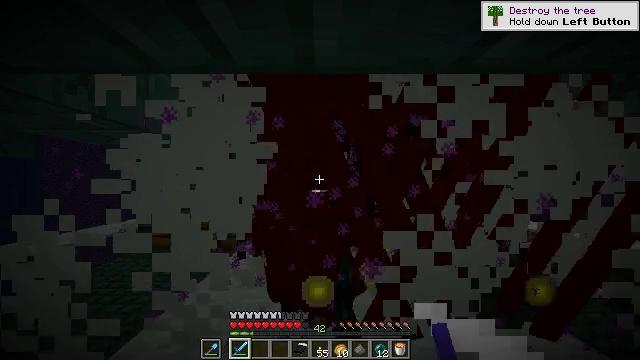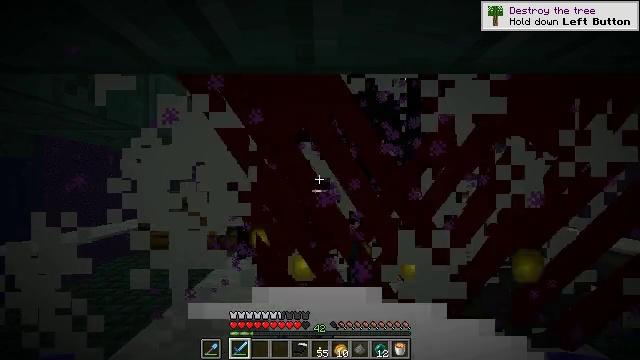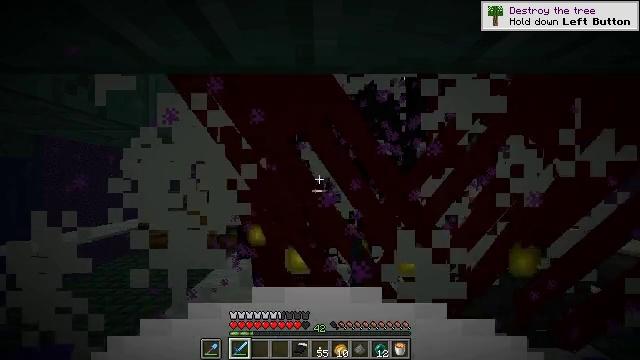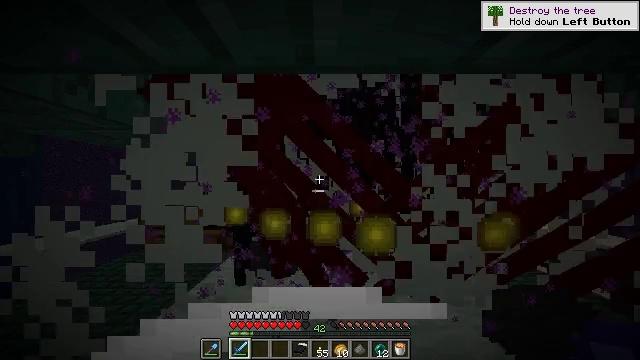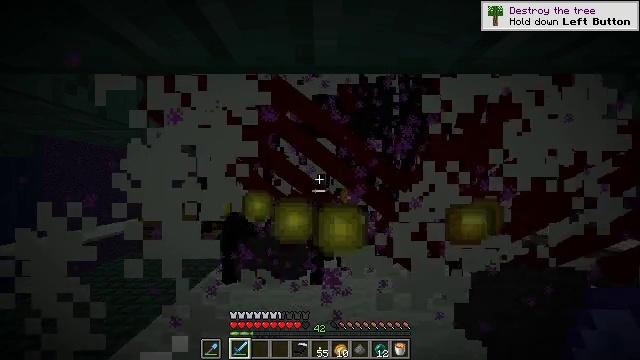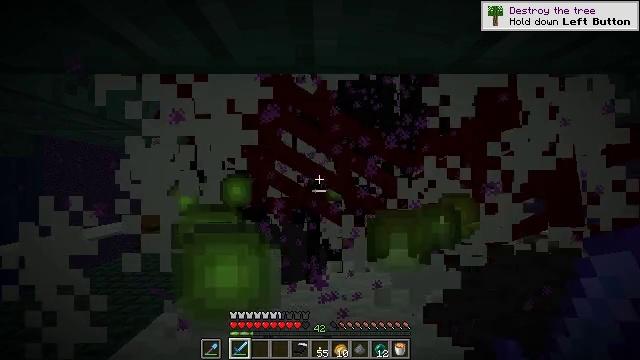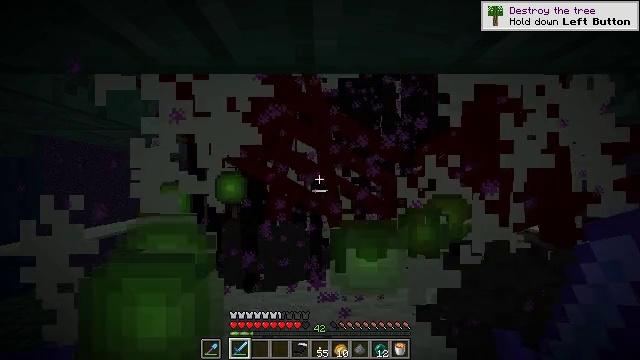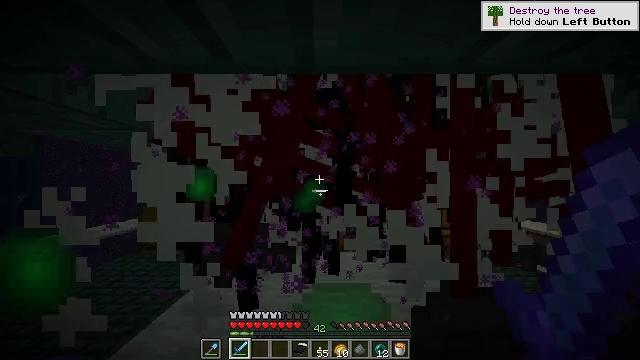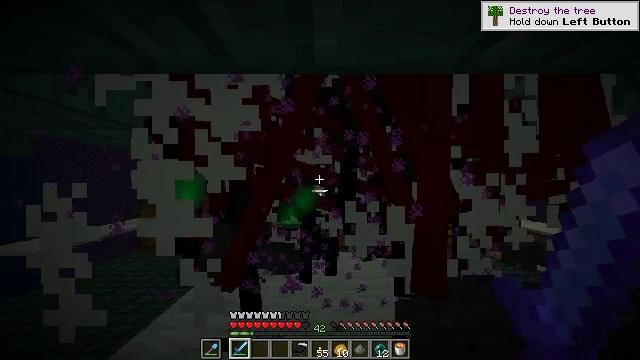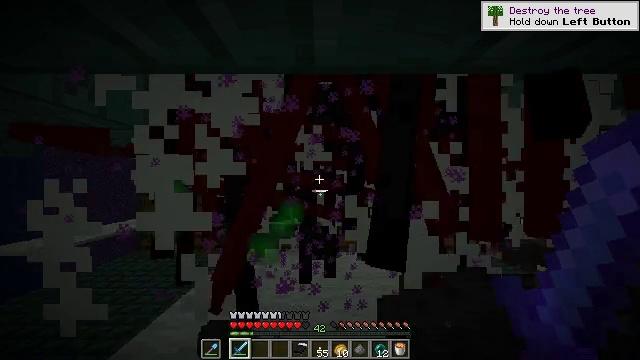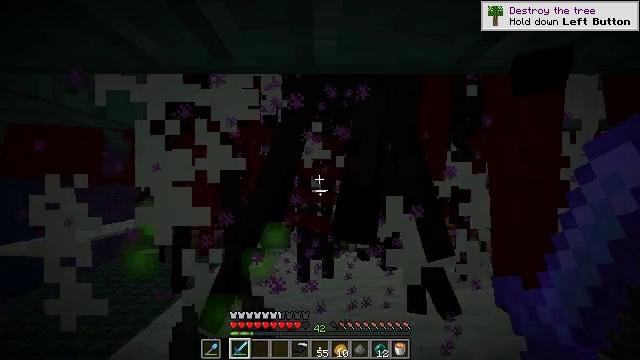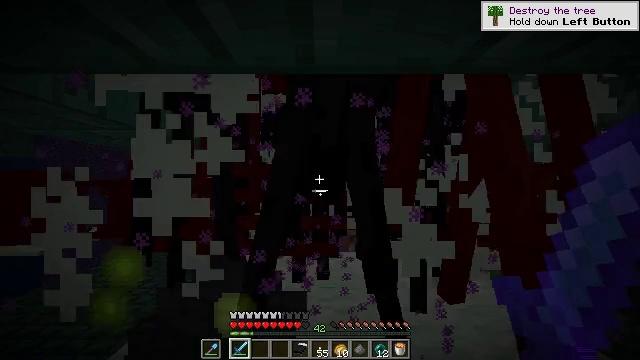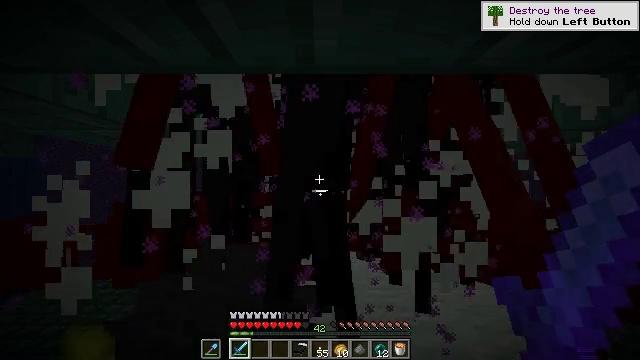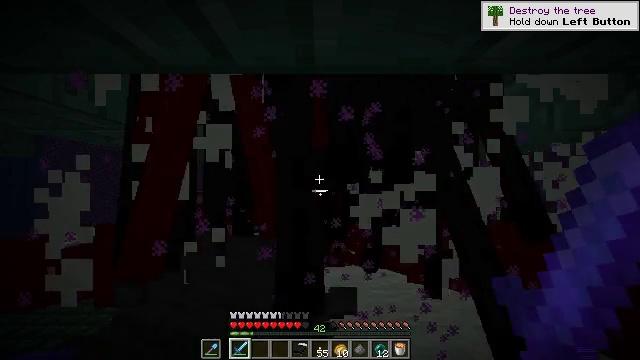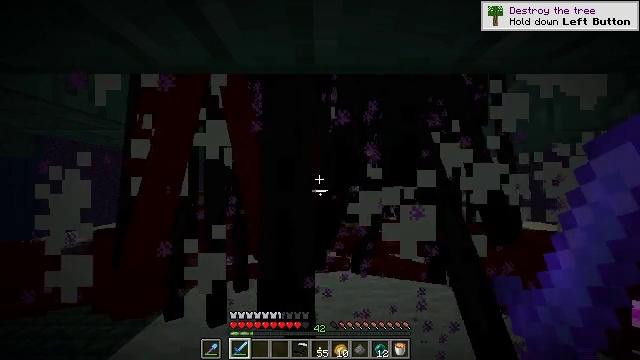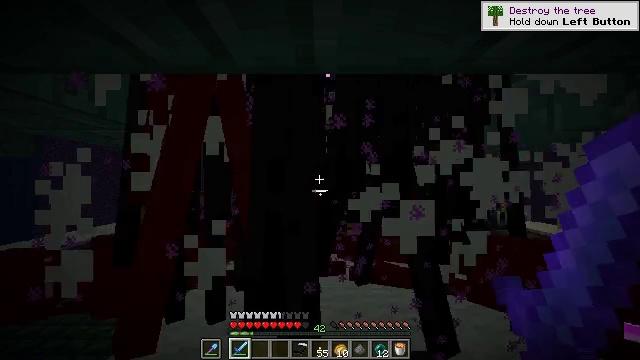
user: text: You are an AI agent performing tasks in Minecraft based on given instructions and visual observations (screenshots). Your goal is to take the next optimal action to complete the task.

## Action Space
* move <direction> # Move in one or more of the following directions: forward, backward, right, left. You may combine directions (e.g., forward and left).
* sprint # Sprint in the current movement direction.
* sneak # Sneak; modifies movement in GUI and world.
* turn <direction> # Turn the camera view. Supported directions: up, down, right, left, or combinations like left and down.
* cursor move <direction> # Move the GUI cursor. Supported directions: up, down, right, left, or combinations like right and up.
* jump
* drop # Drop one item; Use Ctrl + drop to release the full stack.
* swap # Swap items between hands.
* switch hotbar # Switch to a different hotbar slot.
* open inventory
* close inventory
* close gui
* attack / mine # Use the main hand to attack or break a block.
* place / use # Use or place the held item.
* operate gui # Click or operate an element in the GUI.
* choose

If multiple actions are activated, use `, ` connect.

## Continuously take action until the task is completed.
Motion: motion action
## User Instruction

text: Defeat an enderman.
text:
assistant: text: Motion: no_op
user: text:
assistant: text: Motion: no_op
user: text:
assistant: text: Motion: no_op
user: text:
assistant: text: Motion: no_op
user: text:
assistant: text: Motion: no_op
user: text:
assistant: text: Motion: no_op
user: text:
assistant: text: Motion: no_op
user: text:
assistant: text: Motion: no_op
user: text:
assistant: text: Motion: no_op
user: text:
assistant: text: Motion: no_op
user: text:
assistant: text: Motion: no_op
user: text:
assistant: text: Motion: no_op
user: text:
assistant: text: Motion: no_op
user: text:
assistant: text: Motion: no_op
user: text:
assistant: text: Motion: no_op
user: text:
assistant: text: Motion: no_op
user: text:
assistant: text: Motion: no_op
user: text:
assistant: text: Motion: no_op
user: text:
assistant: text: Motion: no_op
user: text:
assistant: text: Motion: no_op
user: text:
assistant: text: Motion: no_op
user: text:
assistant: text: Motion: no_op
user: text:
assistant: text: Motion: no_op
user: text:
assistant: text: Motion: no_op
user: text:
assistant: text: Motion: no_op
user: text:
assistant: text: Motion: no_op
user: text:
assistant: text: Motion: no_op
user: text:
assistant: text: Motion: no_op
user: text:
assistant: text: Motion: no_op
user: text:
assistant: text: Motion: no_op